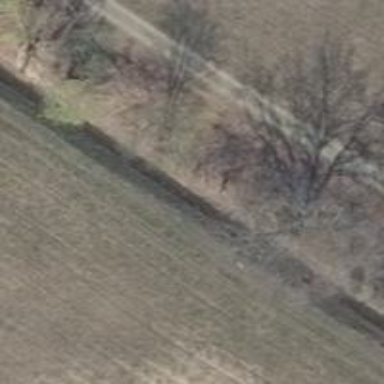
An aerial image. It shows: Row of deciduous broadleaved trees.